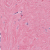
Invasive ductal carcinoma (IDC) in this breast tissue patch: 1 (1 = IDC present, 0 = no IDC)